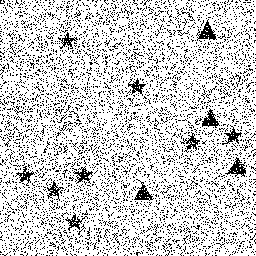
Squares: 0
Triangles: 4
Stars: 8
Total shapes: 12